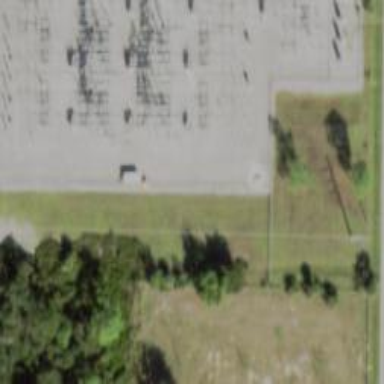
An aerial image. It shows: Lattice structure tower used for power transmission.